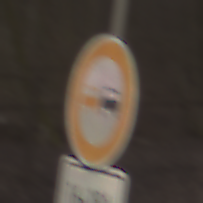
Verkehrszeichen: Ueberholverbot
Zusatzzeichen unten: ZeitangabenOhneBeschraenkungAufWochentage1
Umgebung: Outdoor, Nature
Tageszeit: MorningAfternoon
Wetter: Overcast
Licht: Natural
Jahreszeit: Autumn
Kontrast: LowContrast